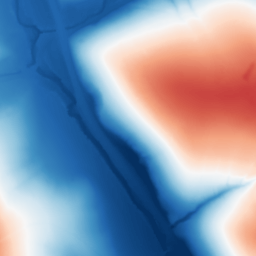
Category: trend_removal
Decomposition family: polynomial
Decomposition parameters: degree: 1
Upsampling method: linear_exact
Upsampling parameters: scale: 2
Upsampling scale: 2